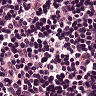
Metastatic tissue present: no